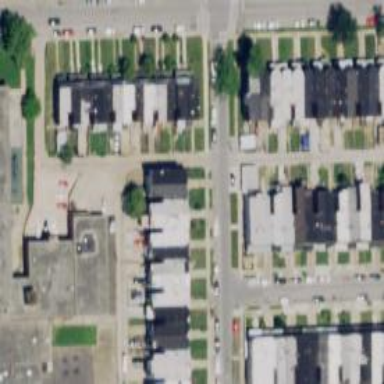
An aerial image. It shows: Alley classified as service road.